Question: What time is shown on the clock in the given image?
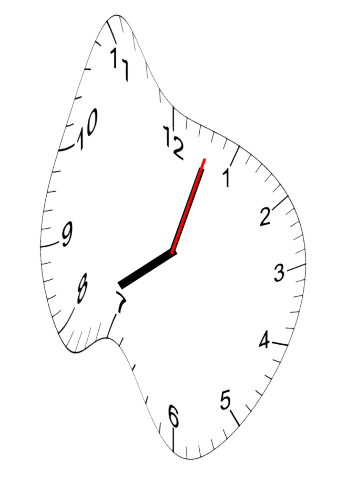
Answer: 08:03:03